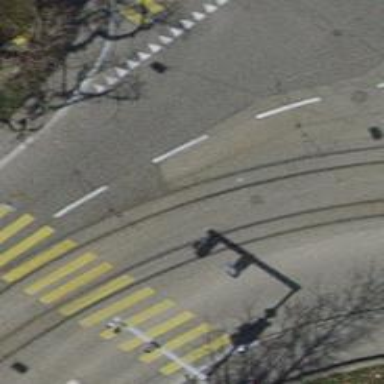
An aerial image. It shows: Tram level crossing on railway.